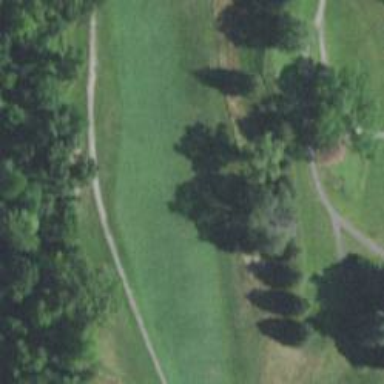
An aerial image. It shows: Grassy area serving as fairway for golf.